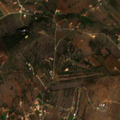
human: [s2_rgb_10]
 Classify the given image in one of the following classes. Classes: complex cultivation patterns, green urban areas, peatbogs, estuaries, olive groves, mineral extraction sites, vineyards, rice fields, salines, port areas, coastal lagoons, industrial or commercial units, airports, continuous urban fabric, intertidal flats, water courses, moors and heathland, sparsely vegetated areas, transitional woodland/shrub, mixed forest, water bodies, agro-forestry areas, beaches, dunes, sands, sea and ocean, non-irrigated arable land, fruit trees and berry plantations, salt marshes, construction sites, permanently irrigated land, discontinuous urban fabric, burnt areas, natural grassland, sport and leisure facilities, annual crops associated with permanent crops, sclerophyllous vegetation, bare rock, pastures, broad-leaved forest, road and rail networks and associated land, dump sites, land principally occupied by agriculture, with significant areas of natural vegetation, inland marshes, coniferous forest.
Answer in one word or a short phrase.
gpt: pastures, annual crops associated with permanent crops, complex cultivation patterns